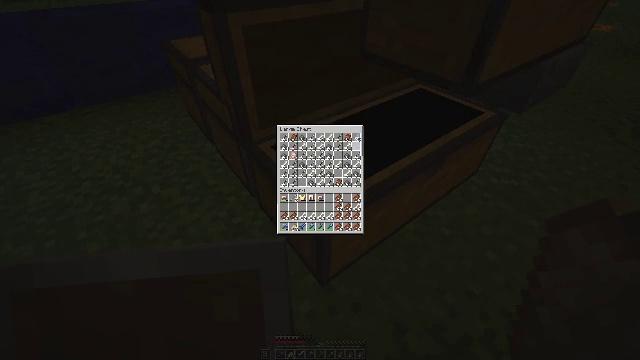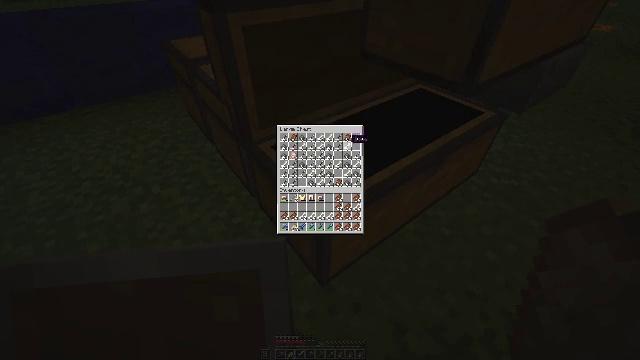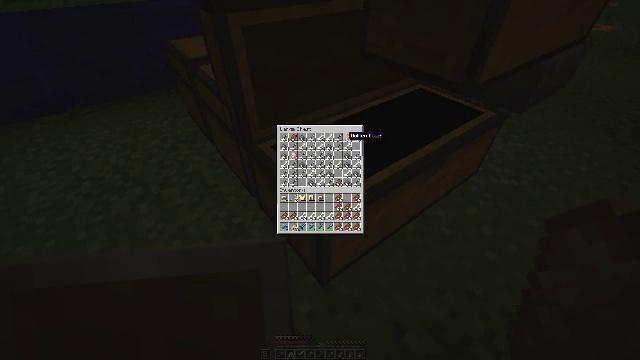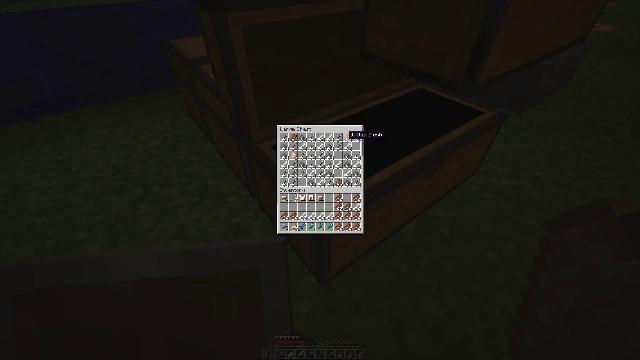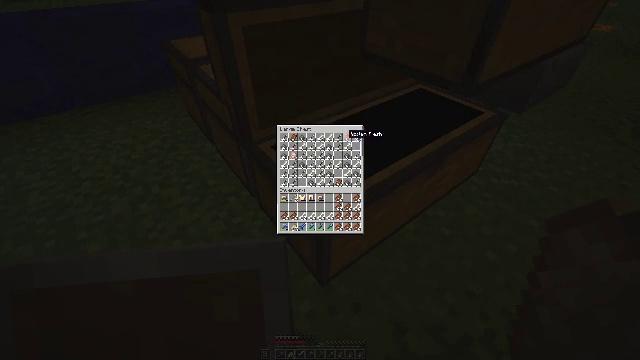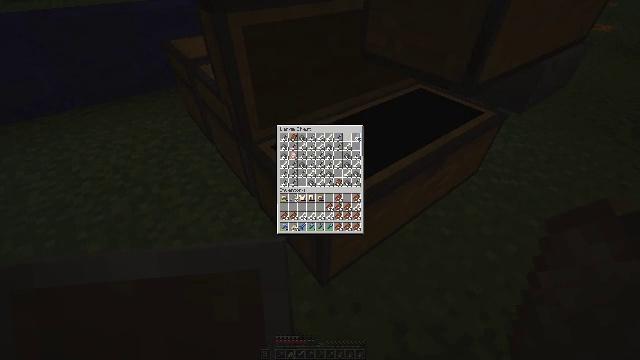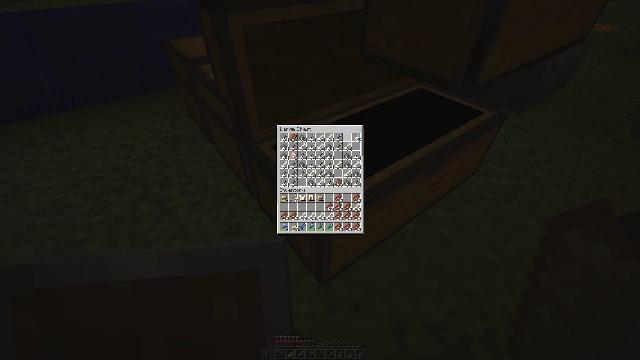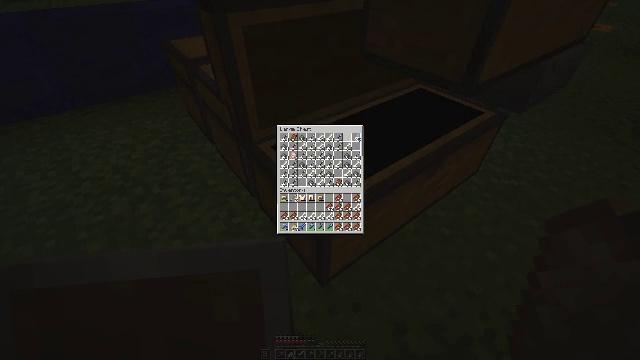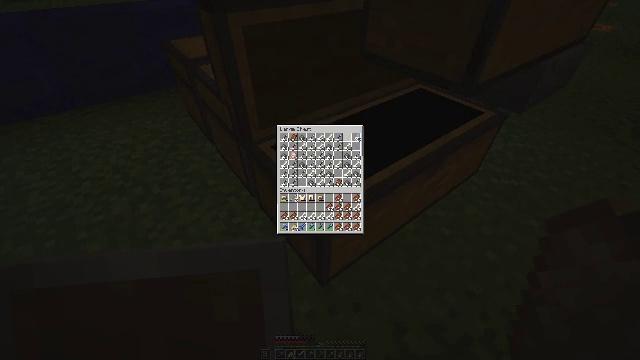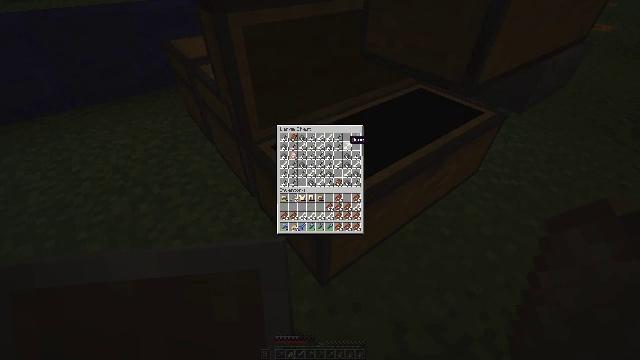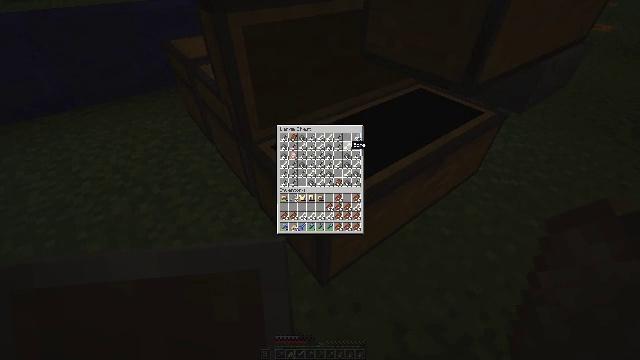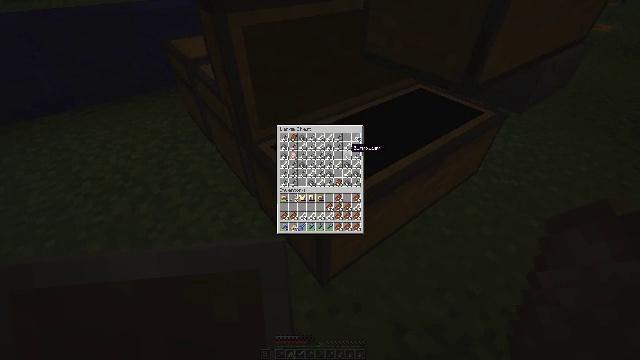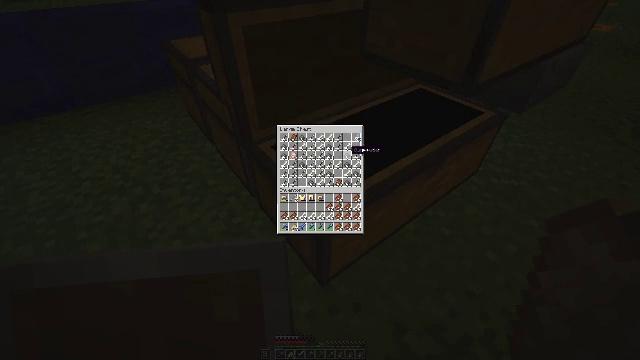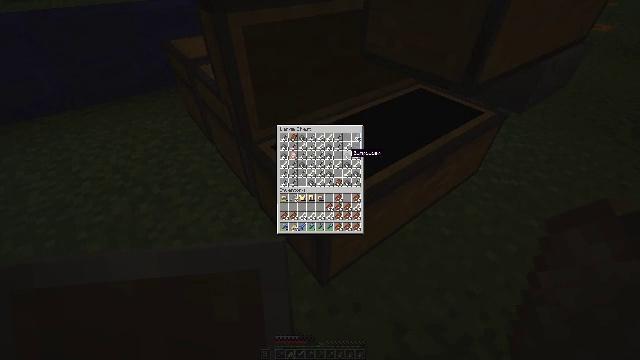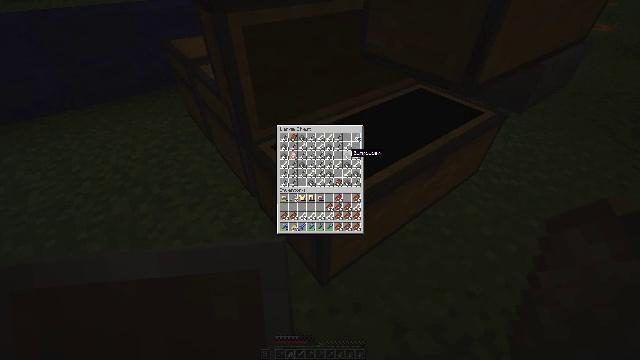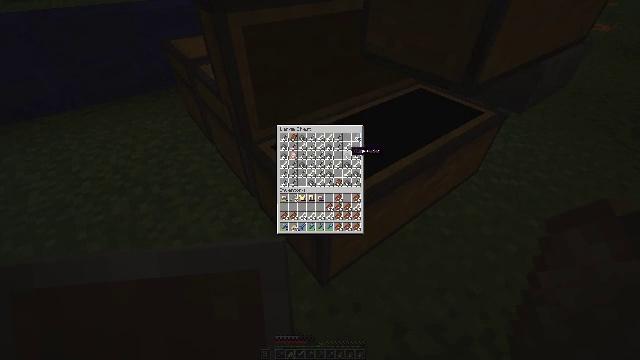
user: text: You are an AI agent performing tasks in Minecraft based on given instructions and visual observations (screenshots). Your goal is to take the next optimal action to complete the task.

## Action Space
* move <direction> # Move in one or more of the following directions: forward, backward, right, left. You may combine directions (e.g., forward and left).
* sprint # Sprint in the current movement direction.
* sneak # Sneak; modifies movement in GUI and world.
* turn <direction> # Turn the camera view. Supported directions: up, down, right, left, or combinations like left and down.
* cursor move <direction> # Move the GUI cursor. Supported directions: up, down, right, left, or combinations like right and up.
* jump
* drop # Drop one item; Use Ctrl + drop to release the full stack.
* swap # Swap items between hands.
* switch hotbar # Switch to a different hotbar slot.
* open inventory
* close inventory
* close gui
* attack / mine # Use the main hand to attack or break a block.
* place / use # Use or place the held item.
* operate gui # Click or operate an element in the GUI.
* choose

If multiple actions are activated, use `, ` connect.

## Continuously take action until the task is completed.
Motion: motion action
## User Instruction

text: Drop golden leggings.
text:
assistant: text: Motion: sneak, turn left and up
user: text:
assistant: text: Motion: sneak
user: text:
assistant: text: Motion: sneak
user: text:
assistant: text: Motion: sneak
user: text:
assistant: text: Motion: sneak, attack / mine
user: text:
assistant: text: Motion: sneak, attack / mine
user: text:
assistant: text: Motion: sneak
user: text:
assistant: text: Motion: sneak
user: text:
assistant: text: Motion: sneak, turn down
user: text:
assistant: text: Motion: sneak, turn down
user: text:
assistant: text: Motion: sneak
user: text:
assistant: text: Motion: sneak
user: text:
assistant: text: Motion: sneak
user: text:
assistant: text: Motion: sneak
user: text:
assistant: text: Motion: sneak
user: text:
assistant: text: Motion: sneak, turn up
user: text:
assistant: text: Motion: sneak
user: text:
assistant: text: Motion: sneak, attack / mine
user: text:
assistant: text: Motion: sneak, attack / mine
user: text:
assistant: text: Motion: sneak, attack / mine
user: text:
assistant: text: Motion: sneak, turn left and down
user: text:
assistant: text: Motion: sneak
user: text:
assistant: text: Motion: sneak
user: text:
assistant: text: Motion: sneak, attack / mine
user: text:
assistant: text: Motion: sneak, attack / mine
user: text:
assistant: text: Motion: sneak, attack / mine
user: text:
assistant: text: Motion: sneak, turn down
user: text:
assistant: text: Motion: sneak, turn down
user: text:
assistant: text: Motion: sneak
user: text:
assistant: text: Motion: sneak, attack / mine